Question: I watched the session of WWDC17 and know what's new in scenekit. A part of them is the change of depth of field.
I use the below code to create blur background but It doesn't work

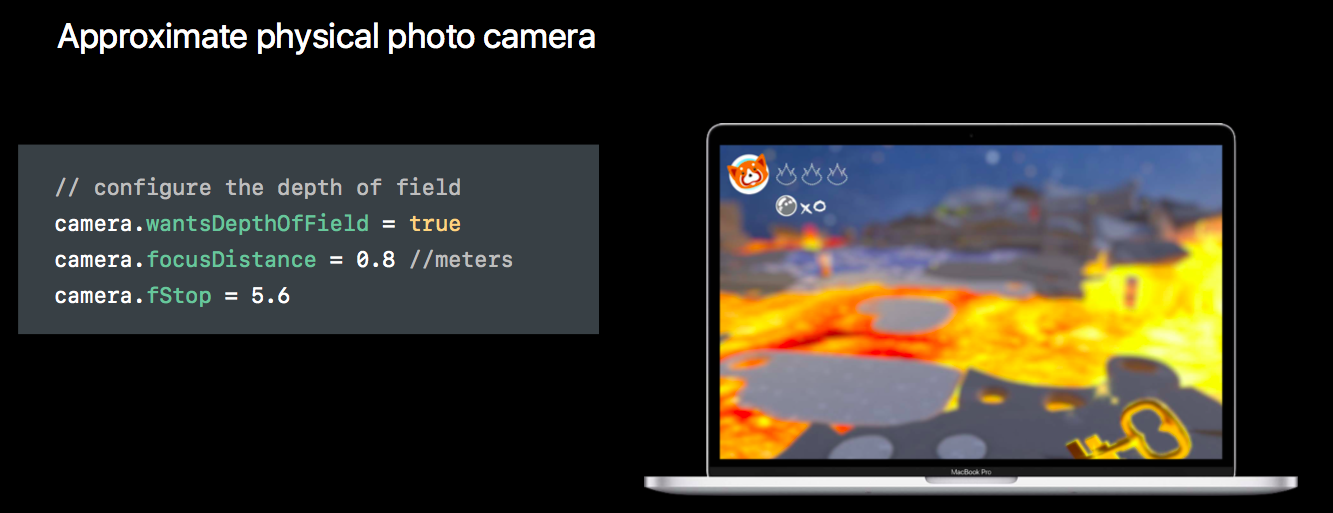
Answer: A fStop of 5.6 is only going to create noticeable DOF effects with long zoom lenses above 300mm in traditional camera terms.
You'll need a much wider aperture. Something like 1.4 or 2.0 should make for significantly noticeable DOF effects if you're using a lens that's somewhere between 50 - 300mm in "zoom" length. For wider angle lenses, you'll maybe need to use unrealistic numbers like 1.0 or even 0.8 aperture.
From this site: <URL>
<URL>
A good image to show the significant difference at the lower numbers of aperture in terms of the gaping hole size. The easiest way to think of it is an aperture of 1.0 = a hole the size of the lens. Larger numbers = smaller holes, and longer DOF.
'Here's a table that shows basic Focal Length to Angle of View numbers (35mm equiv)
'''
+--------------+---------+----------+----------+
| Focal Length | AOV Hor | AOV Vert | AOV Diag |
+--------------+---------+----------+----------+
| 15 | 100.4 | 77.3 | 110.5 |
| 24 | 73.7 | 53.1 | 84.1 |
| 35 | 54.4 | 37.8 | 63.4 |
| 50 | 39.6 | 27.0 | 46.8 |
| 85 | 23.9 | 16.1 | 28.6 |
| 135 | 15.2 | 10.2 | 18.2 |
| 200 | 10.3 | 6.9 | 12.3 |
| 300 | 6.9 | 4.6 | 8.2 |
| 500 | 4.1 | 2.7 | 5.0 |
| 800 | 2.6 | 1.7 | 3.1 |
+--------------+---------+----------+----------+
'''